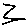
Label: zigzag